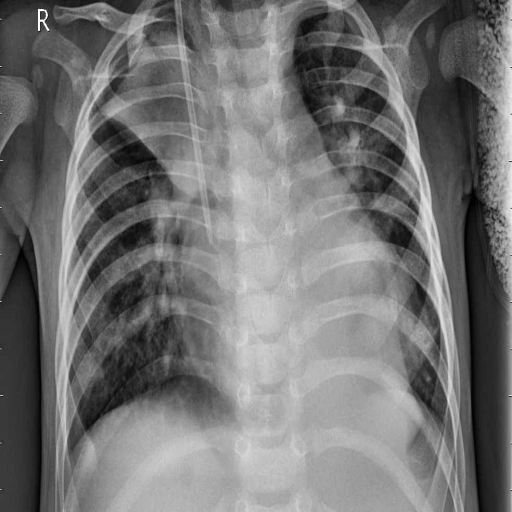
Finding: PNEUMONIA